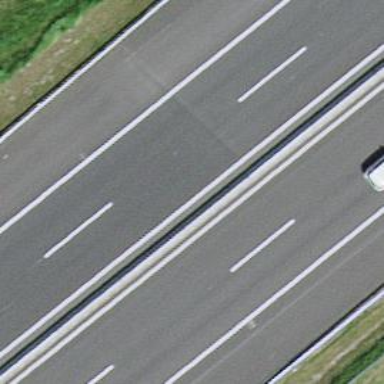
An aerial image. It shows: Asphalt motorway.